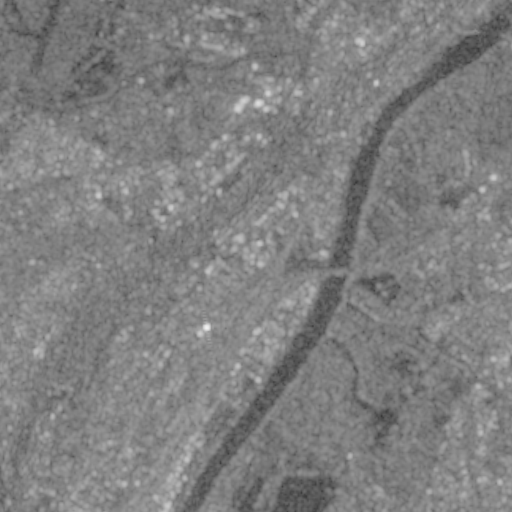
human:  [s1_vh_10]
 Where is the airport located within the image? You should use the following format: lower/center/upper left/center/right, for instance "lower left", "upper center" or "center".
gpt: The airport is located in the upper of the image.
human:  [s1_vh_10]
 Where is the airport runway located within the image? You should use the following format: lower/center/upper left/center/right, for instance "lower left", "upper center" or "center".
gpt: The airport runway is located in the upper left of the image.
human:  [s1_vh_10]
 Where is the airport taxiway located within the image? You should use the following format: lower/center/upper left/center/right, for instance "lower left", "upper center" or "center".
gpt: The airport taxiway is located in the upper left of the image.
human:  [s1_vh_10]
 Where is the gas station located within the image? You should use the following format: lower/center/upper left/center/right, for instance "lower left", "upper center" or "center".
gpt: The gas station is located in the lower right of the image.
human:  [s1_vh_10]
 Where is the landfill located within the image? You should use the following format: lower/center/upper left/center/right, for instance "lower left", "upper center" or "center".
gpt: The landfill is located in the lower center of the image.
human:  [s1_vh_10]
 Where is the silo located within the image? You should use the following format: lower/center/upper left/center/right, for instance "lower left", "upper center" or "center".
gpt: The silo is located in the center of the image.
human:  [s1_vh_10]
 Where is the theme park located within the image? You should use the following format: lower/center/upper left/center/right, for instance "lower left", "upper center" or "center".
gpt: The theme park is located in the lower right of the image.
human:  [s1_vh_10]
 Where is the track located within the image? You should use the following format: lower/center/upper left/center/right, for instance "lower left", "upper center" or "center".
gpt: The track is located in the upper center of the image.
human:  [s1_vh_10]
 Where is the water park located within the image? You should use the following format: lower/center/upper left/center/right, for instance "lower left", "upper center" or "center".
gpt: The water park is located in the lower right of the image.
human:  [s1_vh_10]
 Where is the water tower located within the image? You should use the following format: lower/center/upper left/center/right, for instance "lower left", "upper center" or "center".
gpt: The water tower is located in the center of the image.
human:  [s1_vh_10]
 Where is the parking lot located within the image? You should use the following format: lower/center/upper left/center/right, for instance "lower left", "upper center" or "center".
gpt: There is no parking lot in the image.

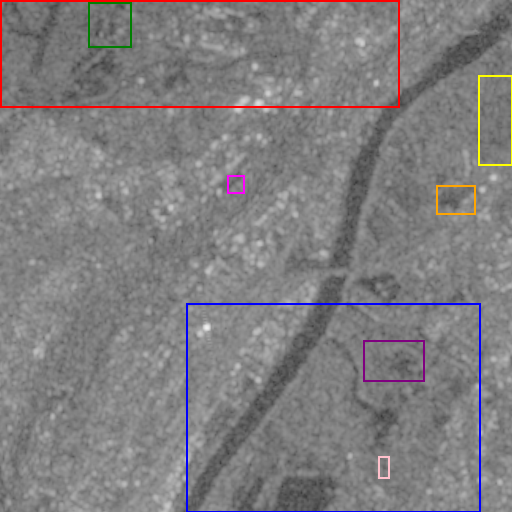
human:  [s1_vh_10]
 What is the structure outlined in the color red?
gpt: The structure outlined in red is an airport.
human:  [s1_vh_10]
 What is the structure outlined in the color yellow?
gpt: The structure outlined in yellow is a crop field.
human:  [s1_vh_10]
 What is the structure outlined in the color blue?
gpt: The structure outlined in blue is a park.
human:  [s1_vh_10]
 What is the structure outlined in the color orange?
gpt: The structure outlined in orange is a parking lot.
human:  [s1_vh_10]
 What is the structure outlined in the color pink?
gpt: The structure outlined in pink is a theme park.
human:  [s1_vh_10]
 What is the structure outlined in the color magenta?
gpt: The structure outlined in magenta is a track.
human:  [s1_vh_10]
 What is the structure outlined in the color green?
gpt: The structure outlined in green is a wastewater plant.
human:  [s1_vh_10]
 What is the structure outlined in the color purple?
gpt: The structure outlined in purple is a water park.
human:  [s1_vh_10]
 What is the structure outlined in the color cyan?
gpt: There is no cyan outline.